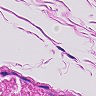
Metastatic tissue present: no